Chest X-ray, AP view. Patient: 45 years old, sex M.
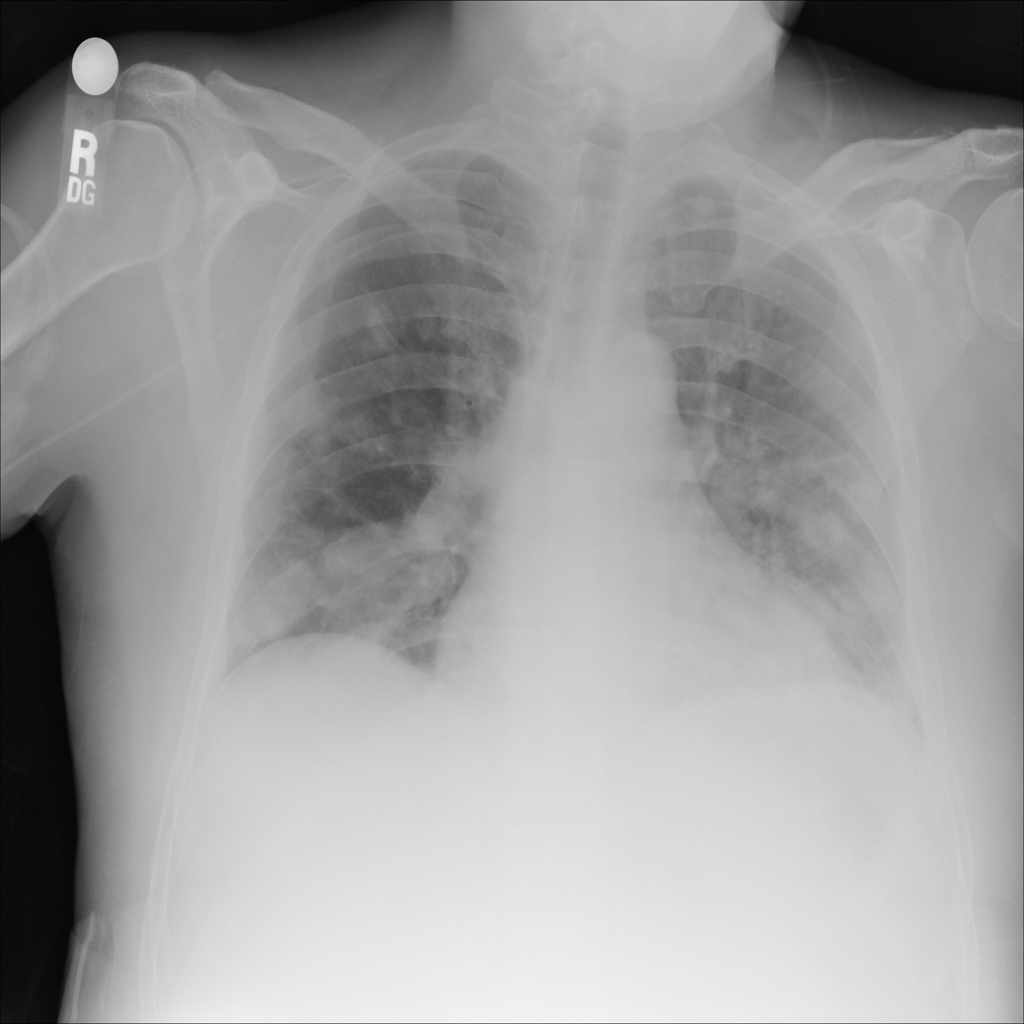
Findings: Infiltration, Nodule